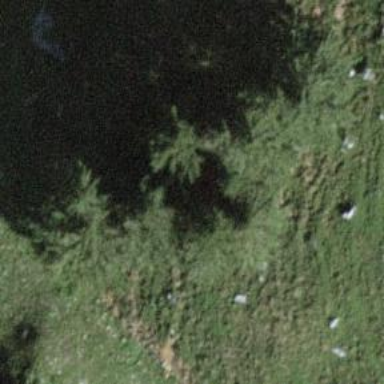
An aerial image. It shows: Evergreen needle-leaved tree.